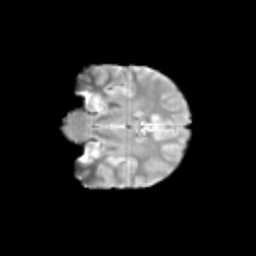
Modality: T2w
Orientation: coronal
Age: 12
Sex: male
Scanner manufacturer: siemens
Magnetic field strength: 3 T
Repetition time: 3.8 s
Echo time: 0.07 s